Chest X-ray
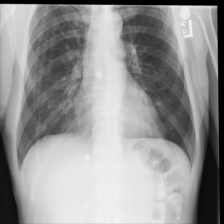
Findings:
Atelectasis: negative
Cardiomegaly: negative
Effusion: negative
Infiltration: negative
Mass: negative
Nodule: negative
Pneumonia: negative
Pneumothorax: negative
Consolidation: negative
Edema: negative
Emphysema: negative
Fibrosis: negative
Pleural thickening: negative
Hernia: negative